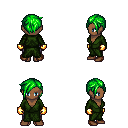
a pixel art fantasy rpg character, female body template, human, dark skin, green robe, metal pants, green pixie cut hairstyle, gold gloves, brown shoes, four views (front, back, left, right), 2x2 character sprite sheet, small pixel art, hard edges, no anti-aliasing